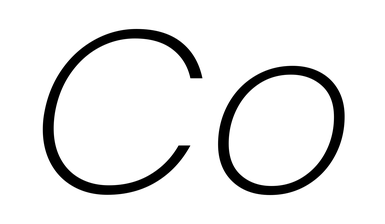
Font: Poppins-ExtraLightItalic